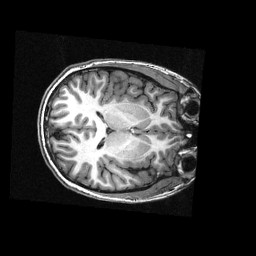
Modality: T1w
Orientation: axial
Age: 19
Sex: female